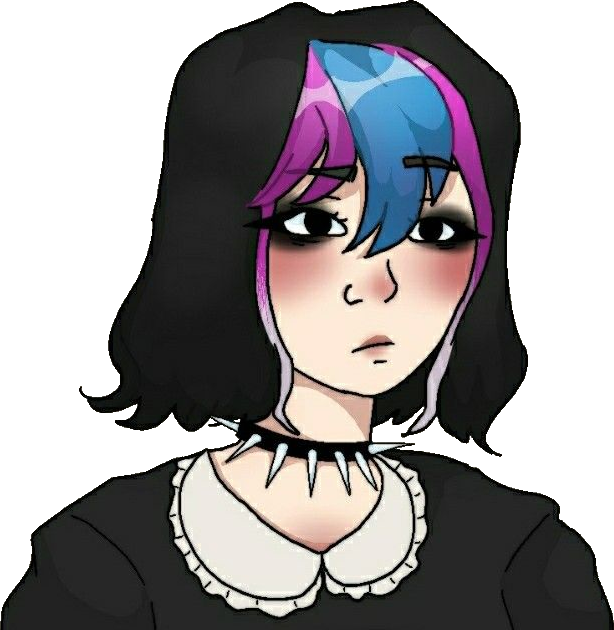
Label: 5_Doomer_Girl